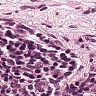
Metastatic tissue present: no